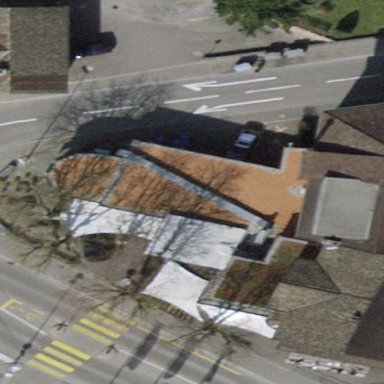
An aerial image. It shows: Pub building.